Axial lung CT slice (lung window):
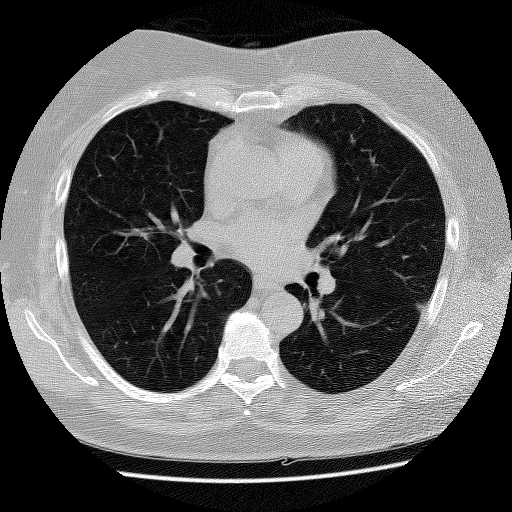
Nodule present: no